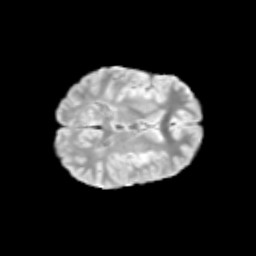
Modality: T2w
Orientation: axial
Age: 14
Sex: female
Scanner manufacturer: siemens
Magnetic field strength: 3 T
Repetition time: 3.8 s
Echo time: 0.07 s